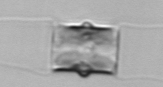
Label: Chaetoceros_didymus